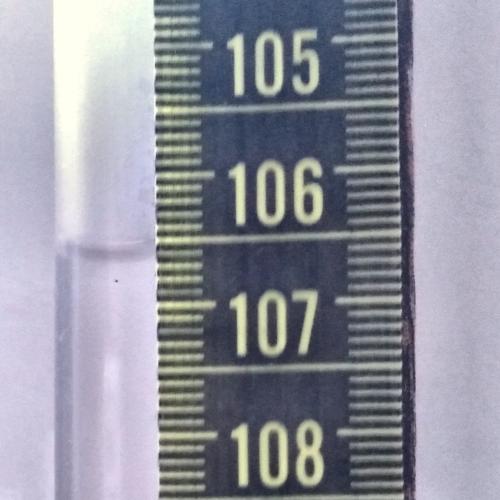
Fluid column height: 106.6 cm